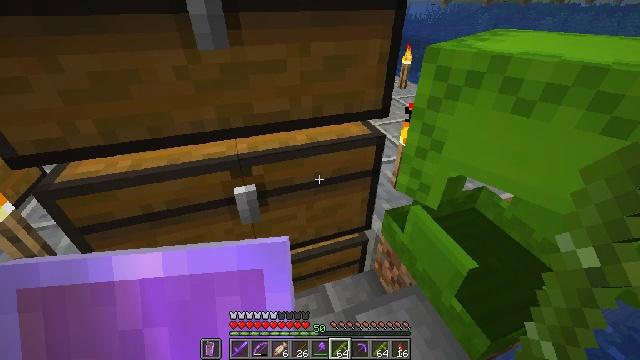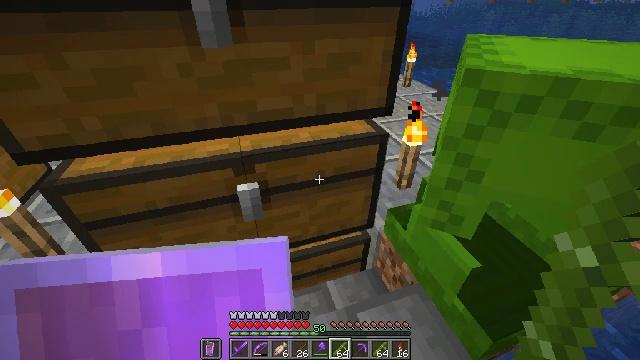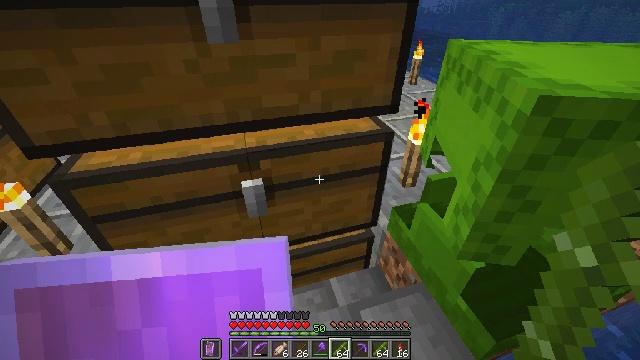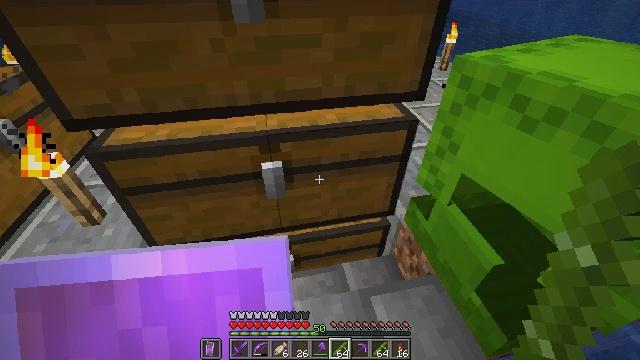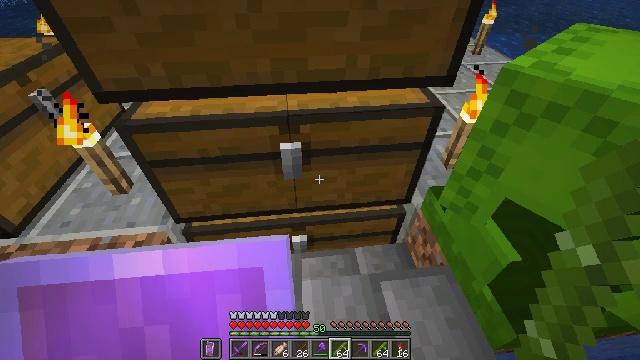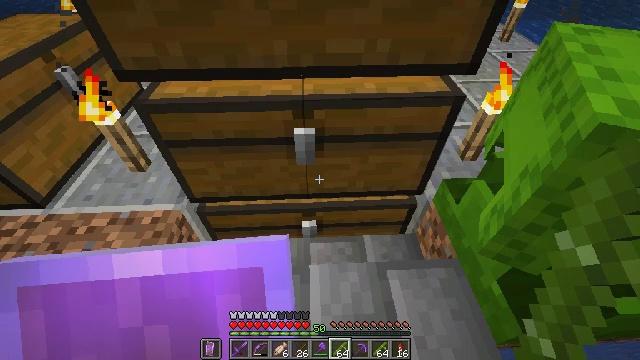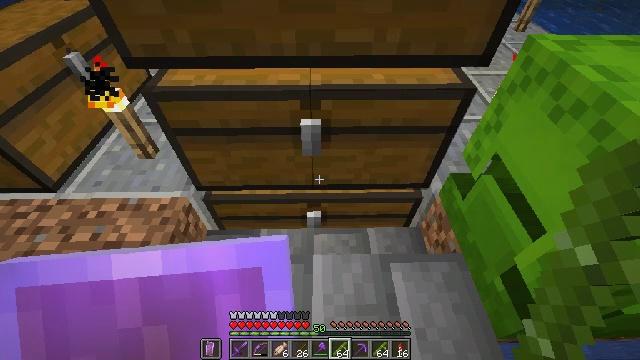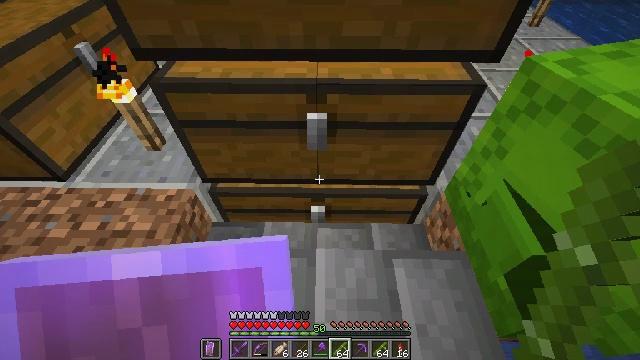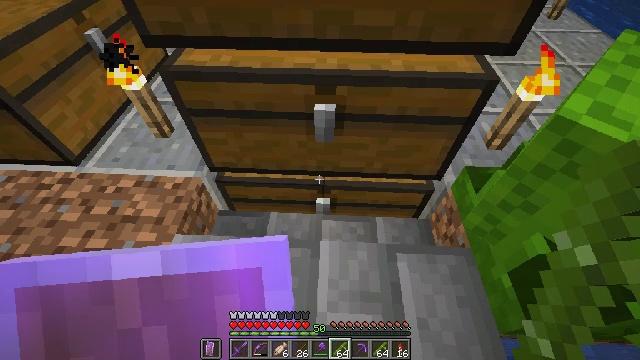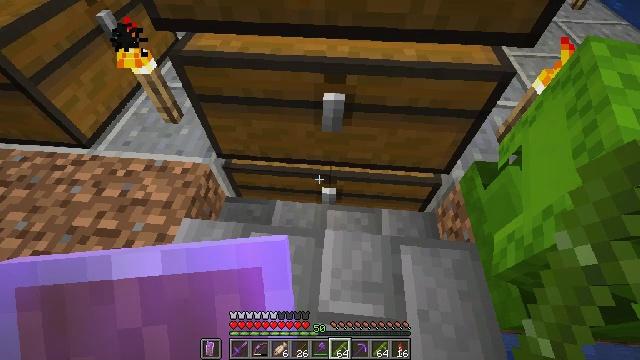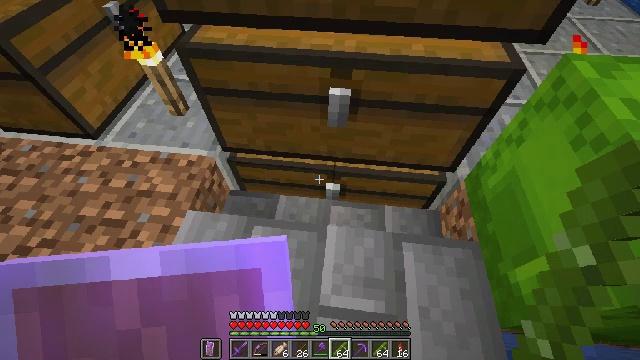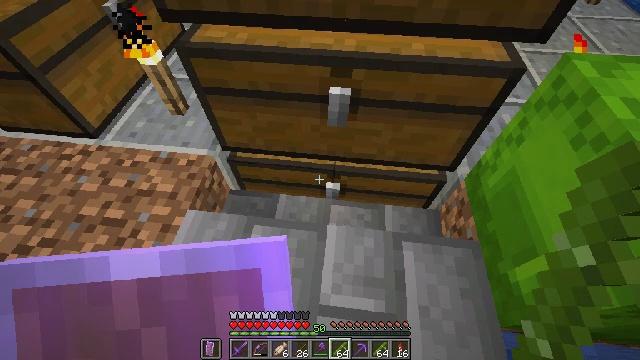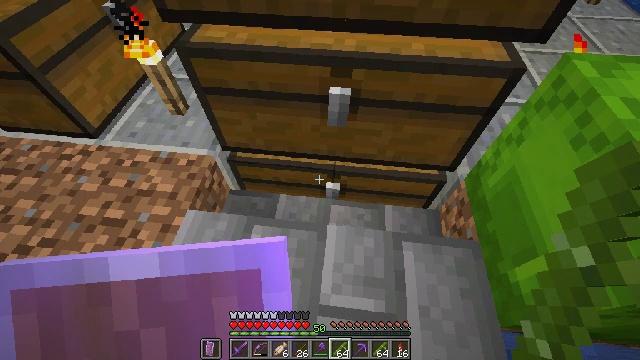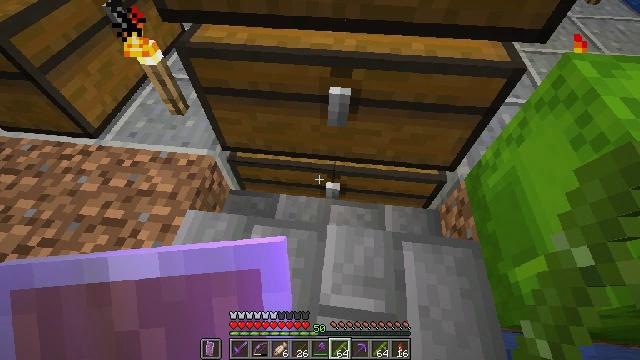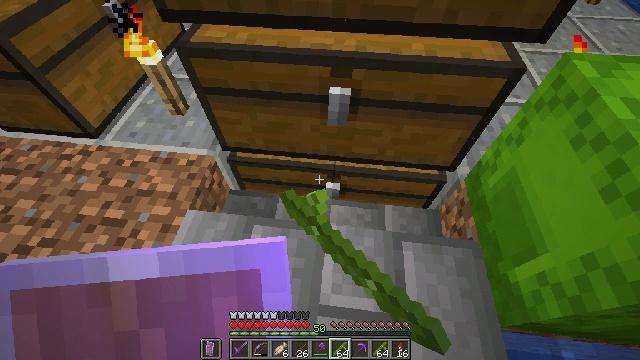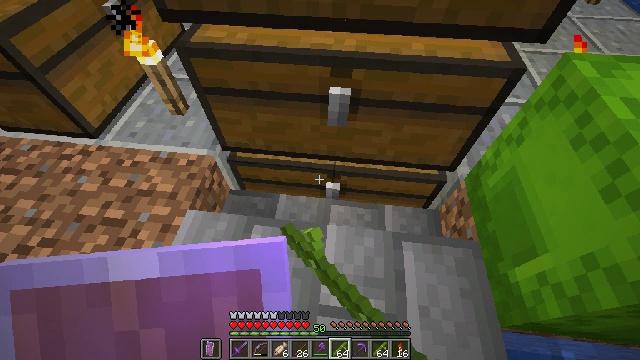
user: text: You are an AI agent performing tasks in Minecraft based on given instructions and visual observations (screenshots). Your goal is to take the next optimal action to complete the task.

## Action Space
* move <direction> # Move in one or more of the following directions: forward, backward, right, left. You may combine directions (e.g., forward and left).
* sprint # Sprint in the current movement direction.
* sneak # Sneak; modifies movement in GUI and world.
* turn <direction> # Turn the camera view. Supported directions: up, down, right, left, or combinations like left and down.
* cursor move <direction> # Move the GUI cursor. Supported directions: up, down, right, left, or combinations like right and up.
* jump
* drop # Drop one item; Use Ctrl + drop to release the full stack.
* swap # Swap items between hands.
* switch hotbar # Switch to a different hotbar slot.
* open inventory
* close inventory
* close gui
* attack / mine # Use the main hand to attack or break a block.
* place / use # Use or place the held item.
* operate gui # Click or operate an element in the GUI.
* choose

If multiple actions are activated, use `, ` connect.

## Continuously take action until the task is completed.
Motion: motion action
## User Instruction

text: Disassemble the lime shulker box by mining it.
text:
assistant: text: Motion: no_op
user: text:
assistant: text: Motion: turn left
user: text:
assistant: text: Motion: turn left and down
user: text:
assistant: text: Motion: turn left and down
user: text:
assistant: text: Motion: turn left and down
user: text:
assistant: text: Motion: turn left and down
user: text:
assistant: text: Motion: turn left and down
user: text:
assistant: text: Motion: turn left and down
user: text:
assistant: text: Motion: turn left and down
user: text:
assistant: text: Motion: turn left and down
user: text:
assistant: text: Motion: no_op
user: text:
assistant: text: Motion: no_op
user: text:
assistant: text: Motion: use / place
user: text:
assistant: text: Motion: use / place
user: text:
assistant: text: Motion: use / place
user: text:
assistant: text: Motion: no_op
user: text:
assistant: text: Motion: no_op
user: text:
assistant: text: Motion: no_op
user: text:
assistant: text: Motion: no_op
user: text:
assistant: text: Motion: no_op
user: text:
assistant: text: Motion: no_op
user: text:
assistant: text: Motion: no_op
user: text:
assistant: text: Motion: no_op
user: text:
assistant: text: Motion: no_op
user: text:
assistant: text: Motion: no_op
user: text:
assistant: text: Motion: no_op
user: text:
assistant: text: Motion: no_op
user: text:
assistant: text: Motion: no_op
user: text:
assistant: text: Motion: no_op
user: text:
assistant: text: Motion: no_op